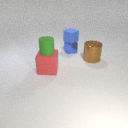
small blue rubber cube above small blue metal cube